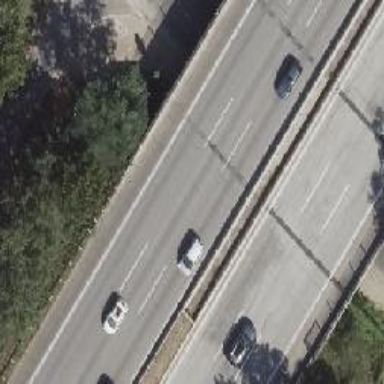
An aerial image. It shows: Bridge over motorway.